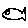
Label: fish